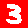
Digit: 3